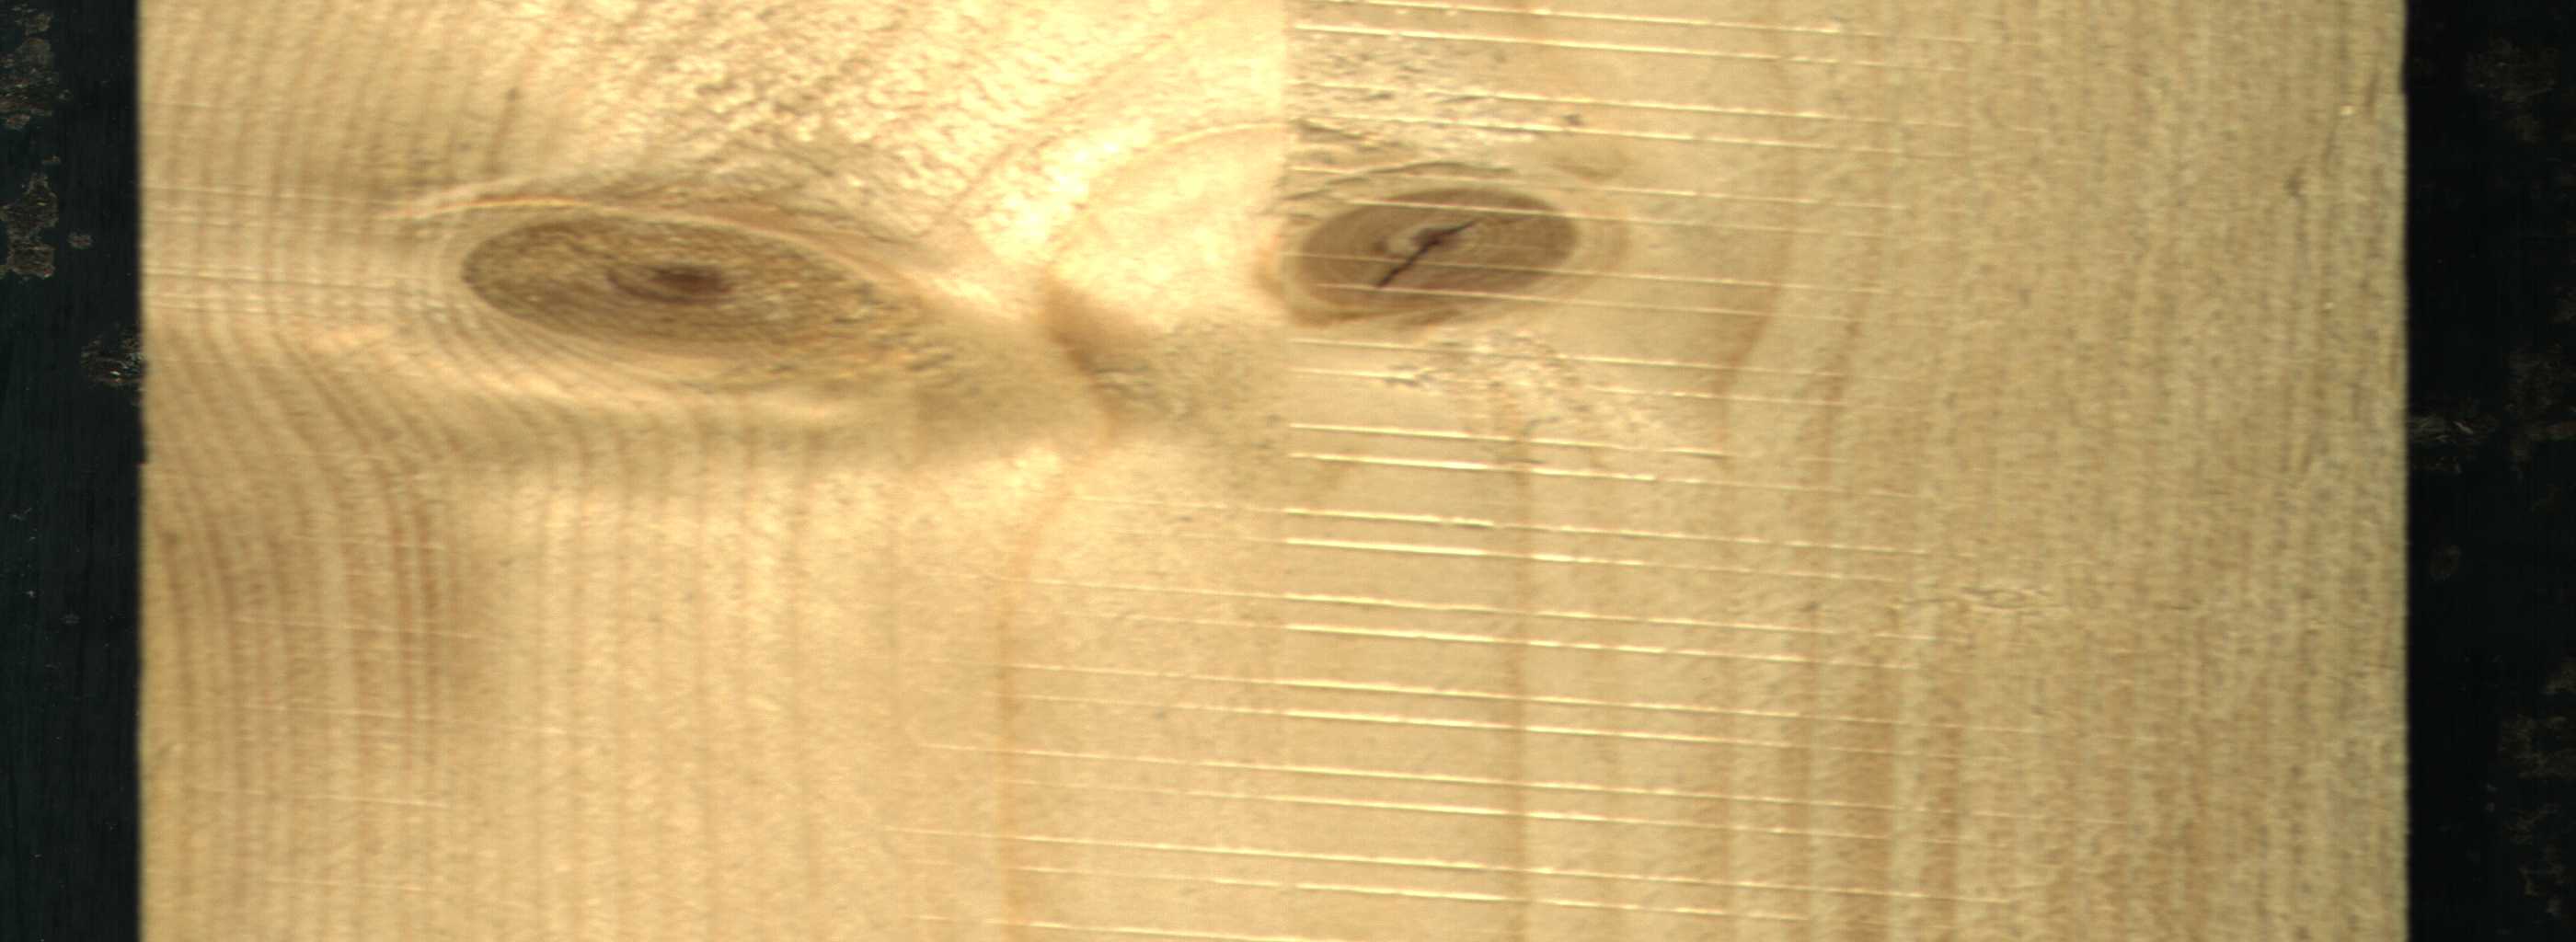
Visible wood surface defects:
knot_with_crack
Live_Knot